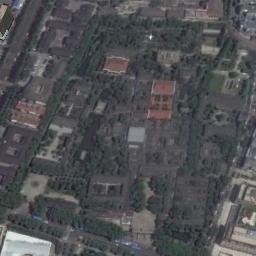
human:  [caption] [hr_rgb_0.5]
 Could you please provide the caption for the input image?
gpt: The palace has lots of dark gray buildings and some brown buildings and the palace is surrounded by a grove of trees .

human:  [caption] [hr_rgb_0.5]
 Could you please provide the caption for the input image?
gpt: There are numerous trees near the palace .

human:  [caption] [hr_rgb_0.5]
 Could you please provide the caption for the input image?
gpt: The palace is surrounded by buildings and trees .

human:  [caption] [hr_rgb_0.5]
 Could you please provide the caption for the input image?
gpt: The palace is generally reddish-brown and has a strange shape .

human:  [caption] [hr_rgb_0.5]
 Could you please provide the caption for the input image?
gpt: There are many green trees around the palace .